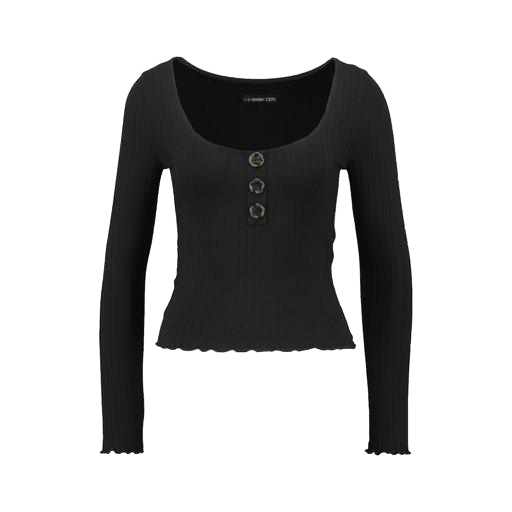
black henley long-sleeved ribbed-jersey top, black nly half button shirt, black ribbed henley, white background